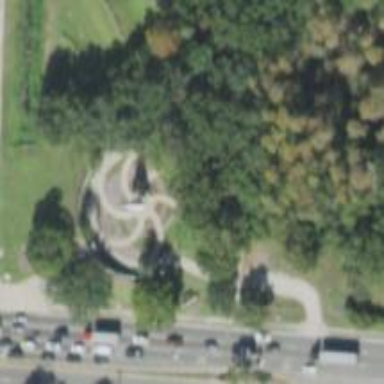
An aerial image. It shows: Historic memorial.